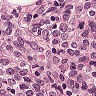
Metastatic tissue present: yes